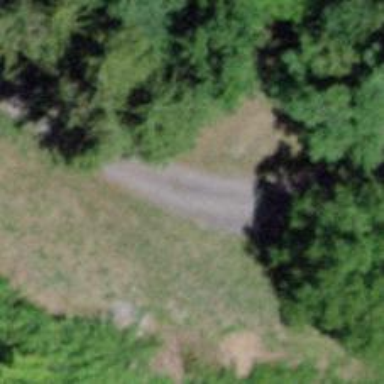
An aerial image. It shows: Well-maintained track road with grade 1 tracktype.